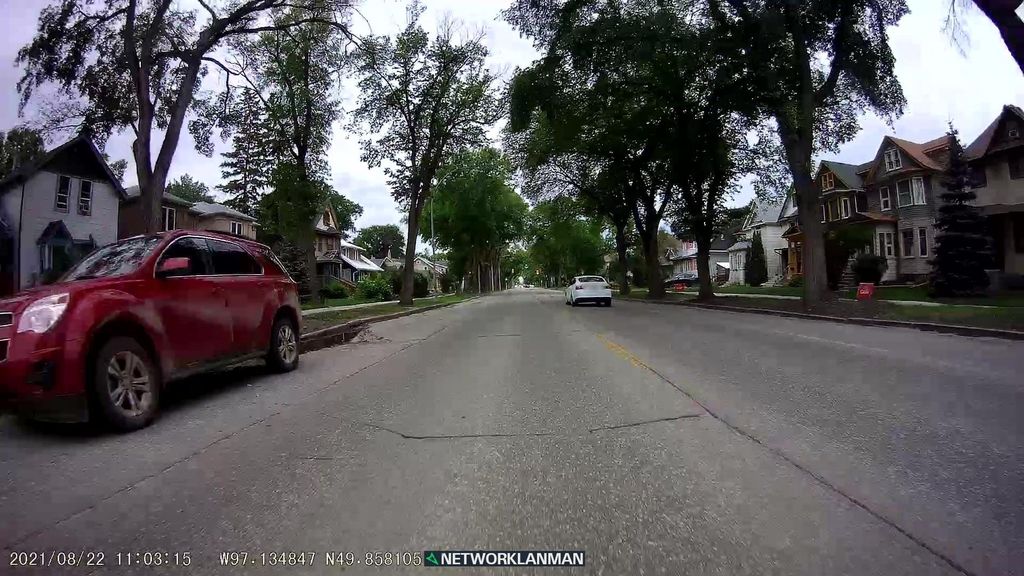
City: winnipeg